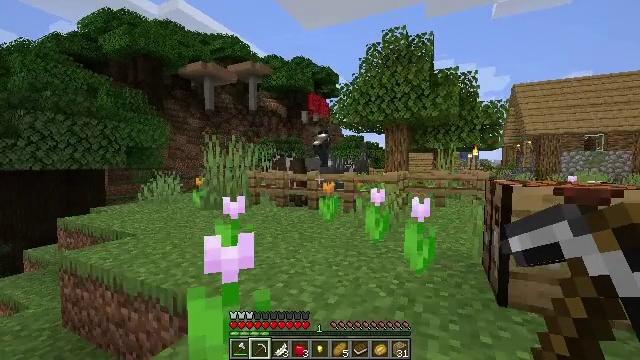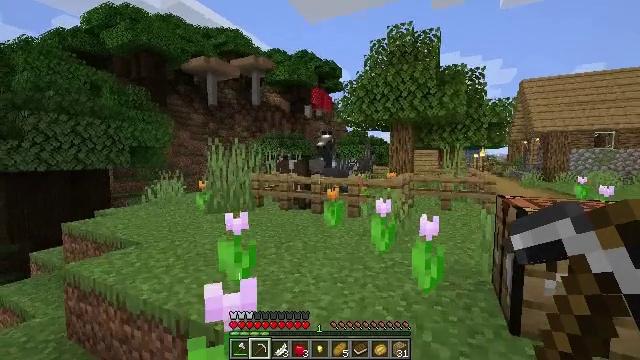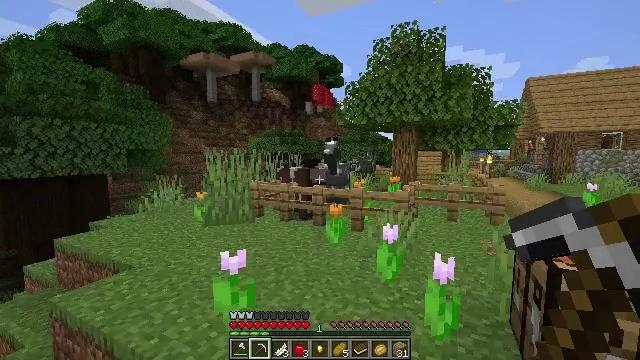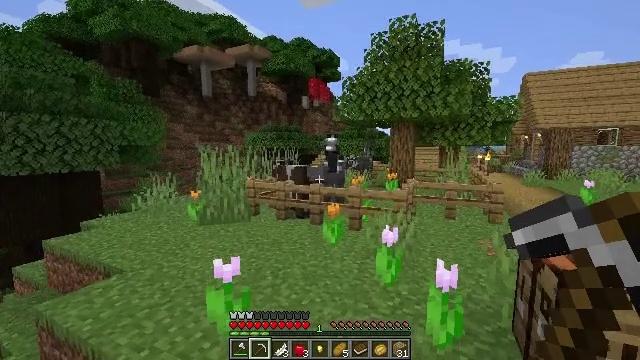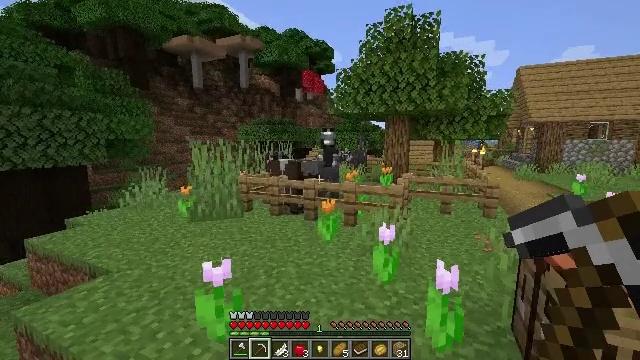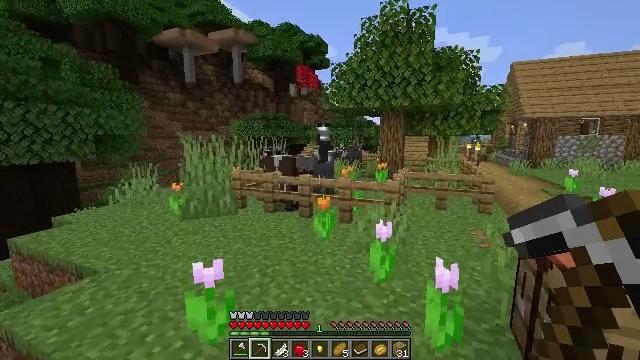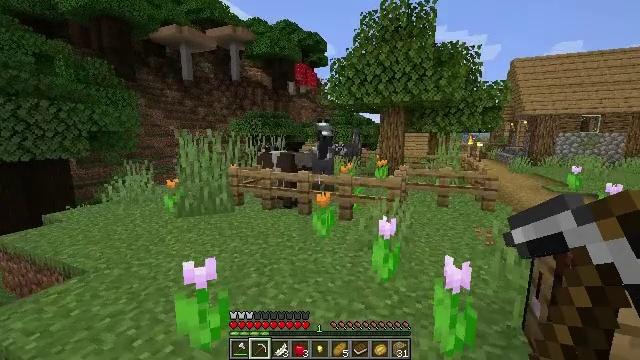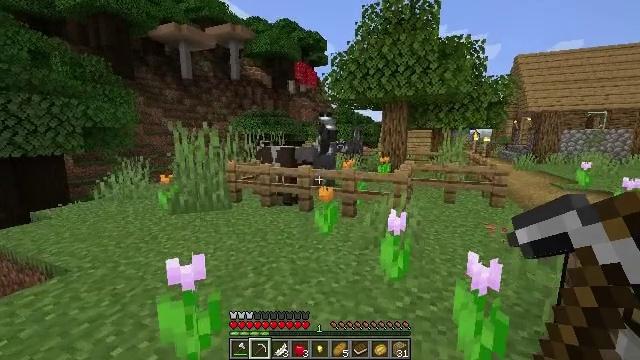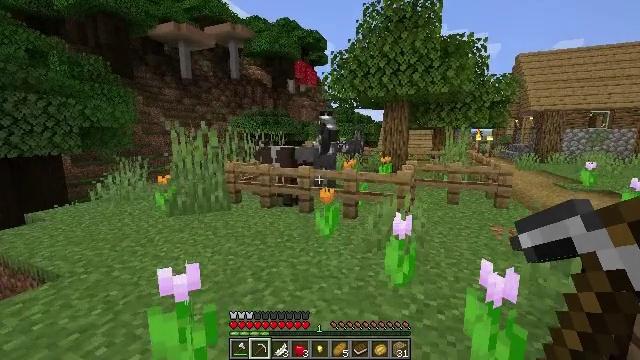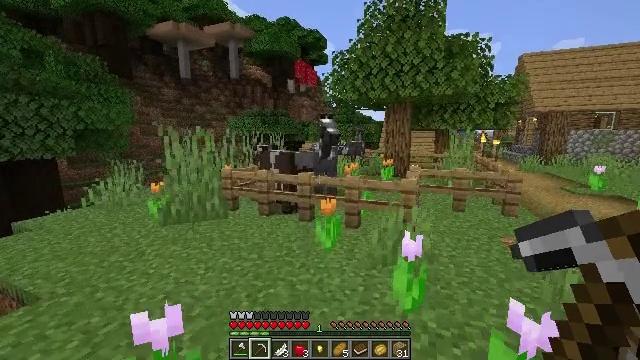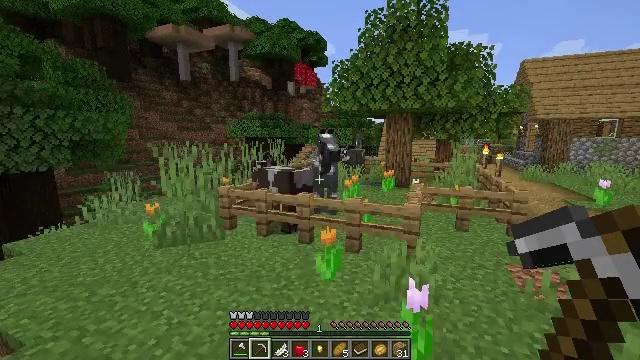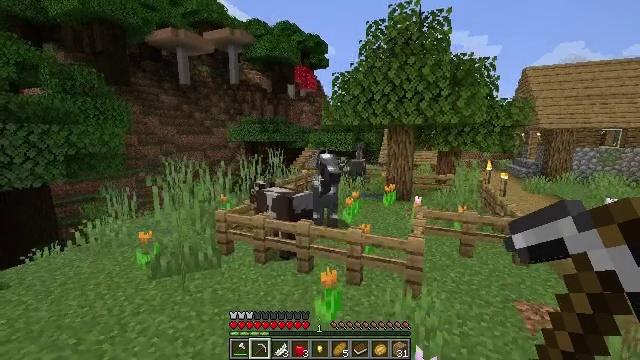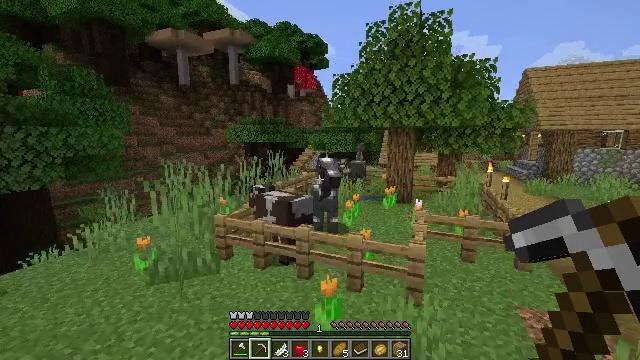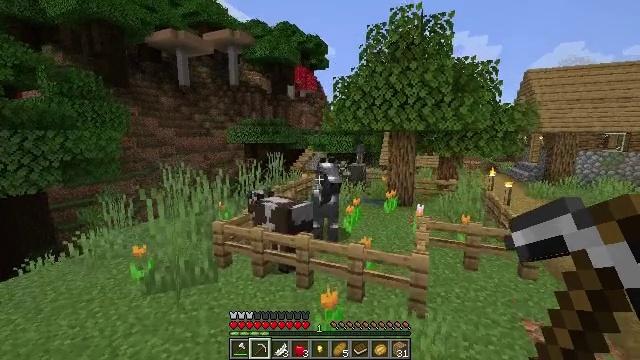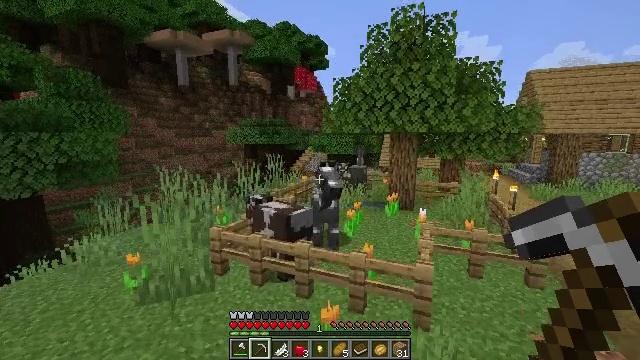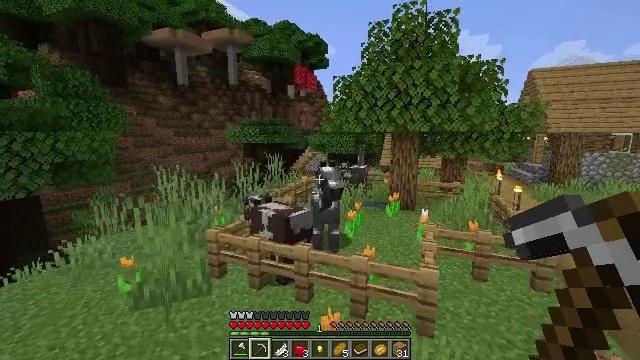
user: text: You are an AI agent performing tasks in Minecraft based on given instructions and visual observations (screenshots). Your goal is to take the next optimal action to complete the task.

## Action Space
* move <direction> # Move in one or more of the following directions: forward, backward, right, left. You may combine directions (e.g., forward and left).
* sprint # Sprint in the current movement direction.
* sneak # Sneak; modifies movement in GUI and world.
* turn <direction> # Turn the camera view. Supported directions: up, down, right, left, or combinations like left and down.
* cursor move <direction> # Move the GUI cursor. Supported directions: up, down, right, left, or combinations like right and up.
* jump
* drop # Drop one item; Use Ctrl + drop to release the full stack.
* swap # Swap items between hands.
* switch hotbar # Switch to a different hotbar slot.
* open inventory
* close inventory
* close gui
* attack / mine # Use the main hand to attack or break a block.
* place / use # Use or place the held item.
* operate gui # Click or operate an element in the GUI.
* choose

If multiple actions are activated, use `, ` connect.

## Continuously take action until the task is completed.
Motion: motion action
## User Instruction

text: Remove the tall grass to clear the area.
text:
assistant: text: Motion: move forward, turn down, jump
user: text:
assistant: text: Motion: move forward, turn down, jump
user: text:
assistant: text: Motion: move forward, turn down, jump
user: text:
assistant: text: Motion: move forward, turn right and down, jump
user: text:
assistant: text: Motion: move forward, turn right, jump
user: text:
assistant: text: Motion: move forward, jump
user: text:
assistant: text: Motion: move forward, jump
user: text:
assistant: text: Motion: move forward, jump
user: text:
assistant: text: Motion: move forward, jump
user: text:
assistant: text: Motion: move forward, jump
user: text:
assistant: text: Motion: move forward, jump
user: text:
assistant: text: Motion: move forward, jump
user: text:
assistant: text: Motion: move forward
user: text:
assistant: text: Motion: move forward
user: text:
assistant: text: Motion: move forward
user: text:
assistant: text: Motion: move forward
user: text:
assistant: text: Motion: move forward
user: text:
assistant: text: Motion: move forward
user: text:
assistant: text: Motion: move forward
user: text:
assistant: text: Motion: move forward
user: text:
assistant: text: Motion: move forward, turn left and down
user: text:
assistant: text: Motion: move forward, turn left and down
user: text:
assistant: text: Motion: move forward, turn left
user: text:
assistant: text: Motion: move forward
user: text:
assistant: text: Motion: move forward
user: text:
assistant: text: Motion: move forward
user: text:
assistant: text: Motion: move forward
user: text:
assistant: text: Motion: move forward
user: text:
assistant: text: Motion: move forward
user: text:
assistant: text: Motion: move forward